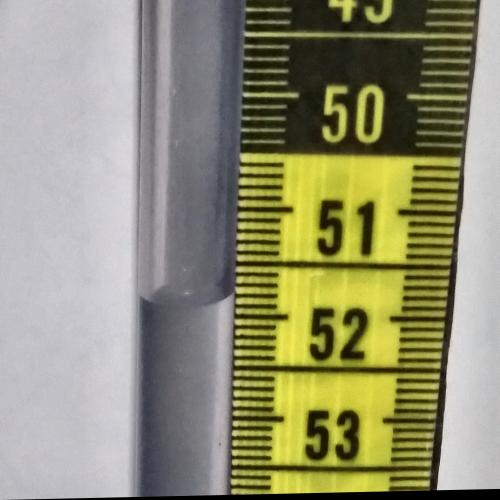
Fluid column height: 51.9 cm